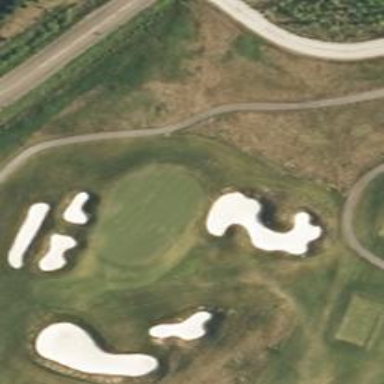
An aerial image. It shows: Golf hole.